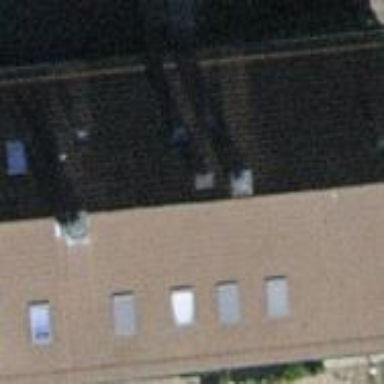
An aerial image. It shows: Building with tiled roof.